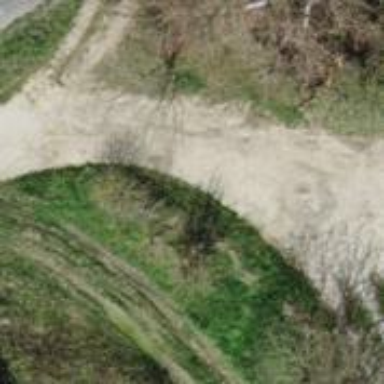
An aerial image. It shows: Driveway leading to service road.